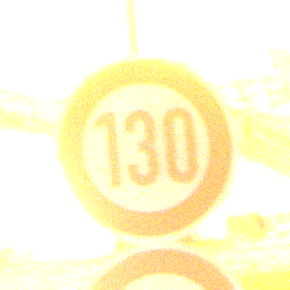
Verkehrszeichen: Geschwindigkeit130
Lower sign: UeberholverbotKraftfahrzeuge
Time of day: Night
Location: Outdoor (Suburban)
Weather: PartlyCloudy
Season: NotSpecified
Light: Artificial